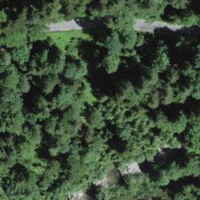
EUNIS habitat code: 44
Species observed at this site:
Petasites albus